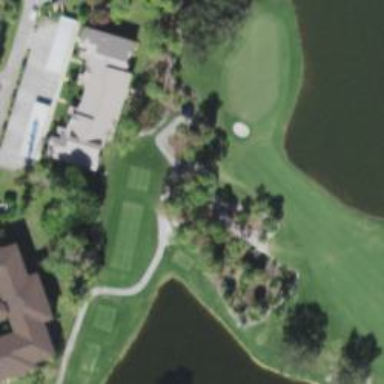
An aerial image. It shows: Path for golf carts.